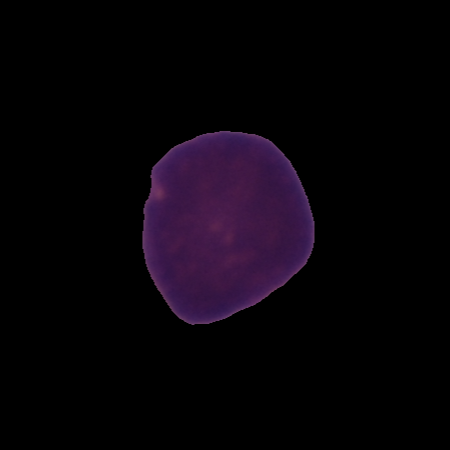
Label: healthy